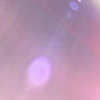
Label: sunburn